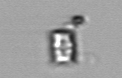
Label: Bacillariophyceae_morphotype1